Interaction volume radius: 10 \u00c5
Interaction volume height: 15 \u00c5
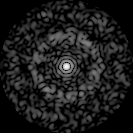
Disorder parameter: 0.8265